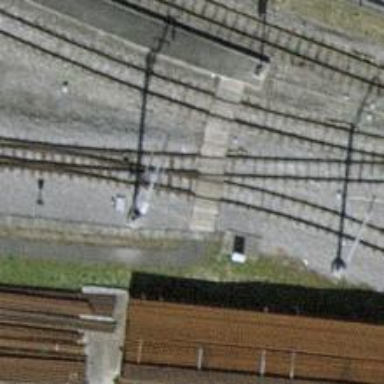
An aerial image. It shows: Narrow-gauge railway with one track passing through service yard. The railway is electrified with contact line.